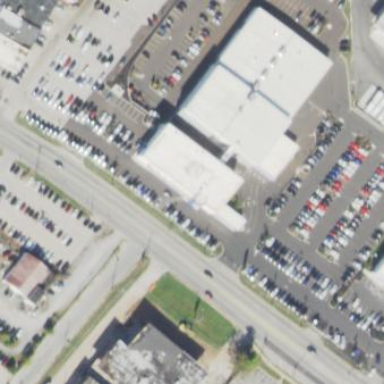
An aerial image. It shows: Car shop building.